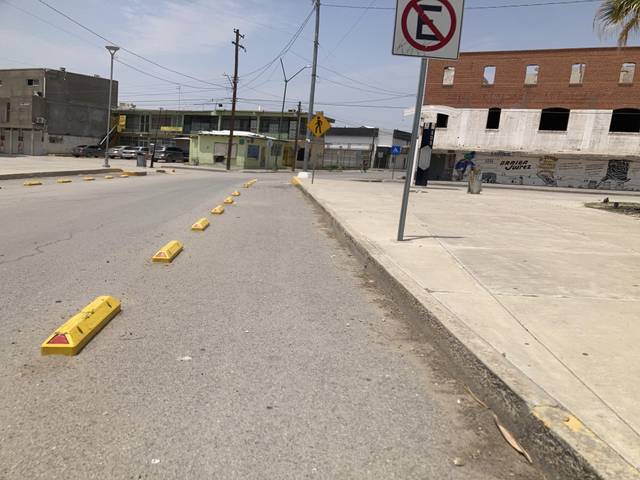
Region: Mexico
Coordinates: 31.742, -106.487